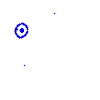
Particle: electron